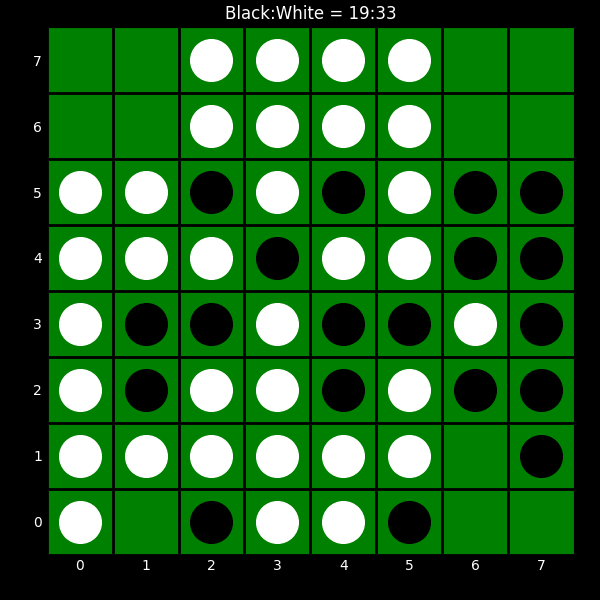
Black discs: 19
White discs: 33